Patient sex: M
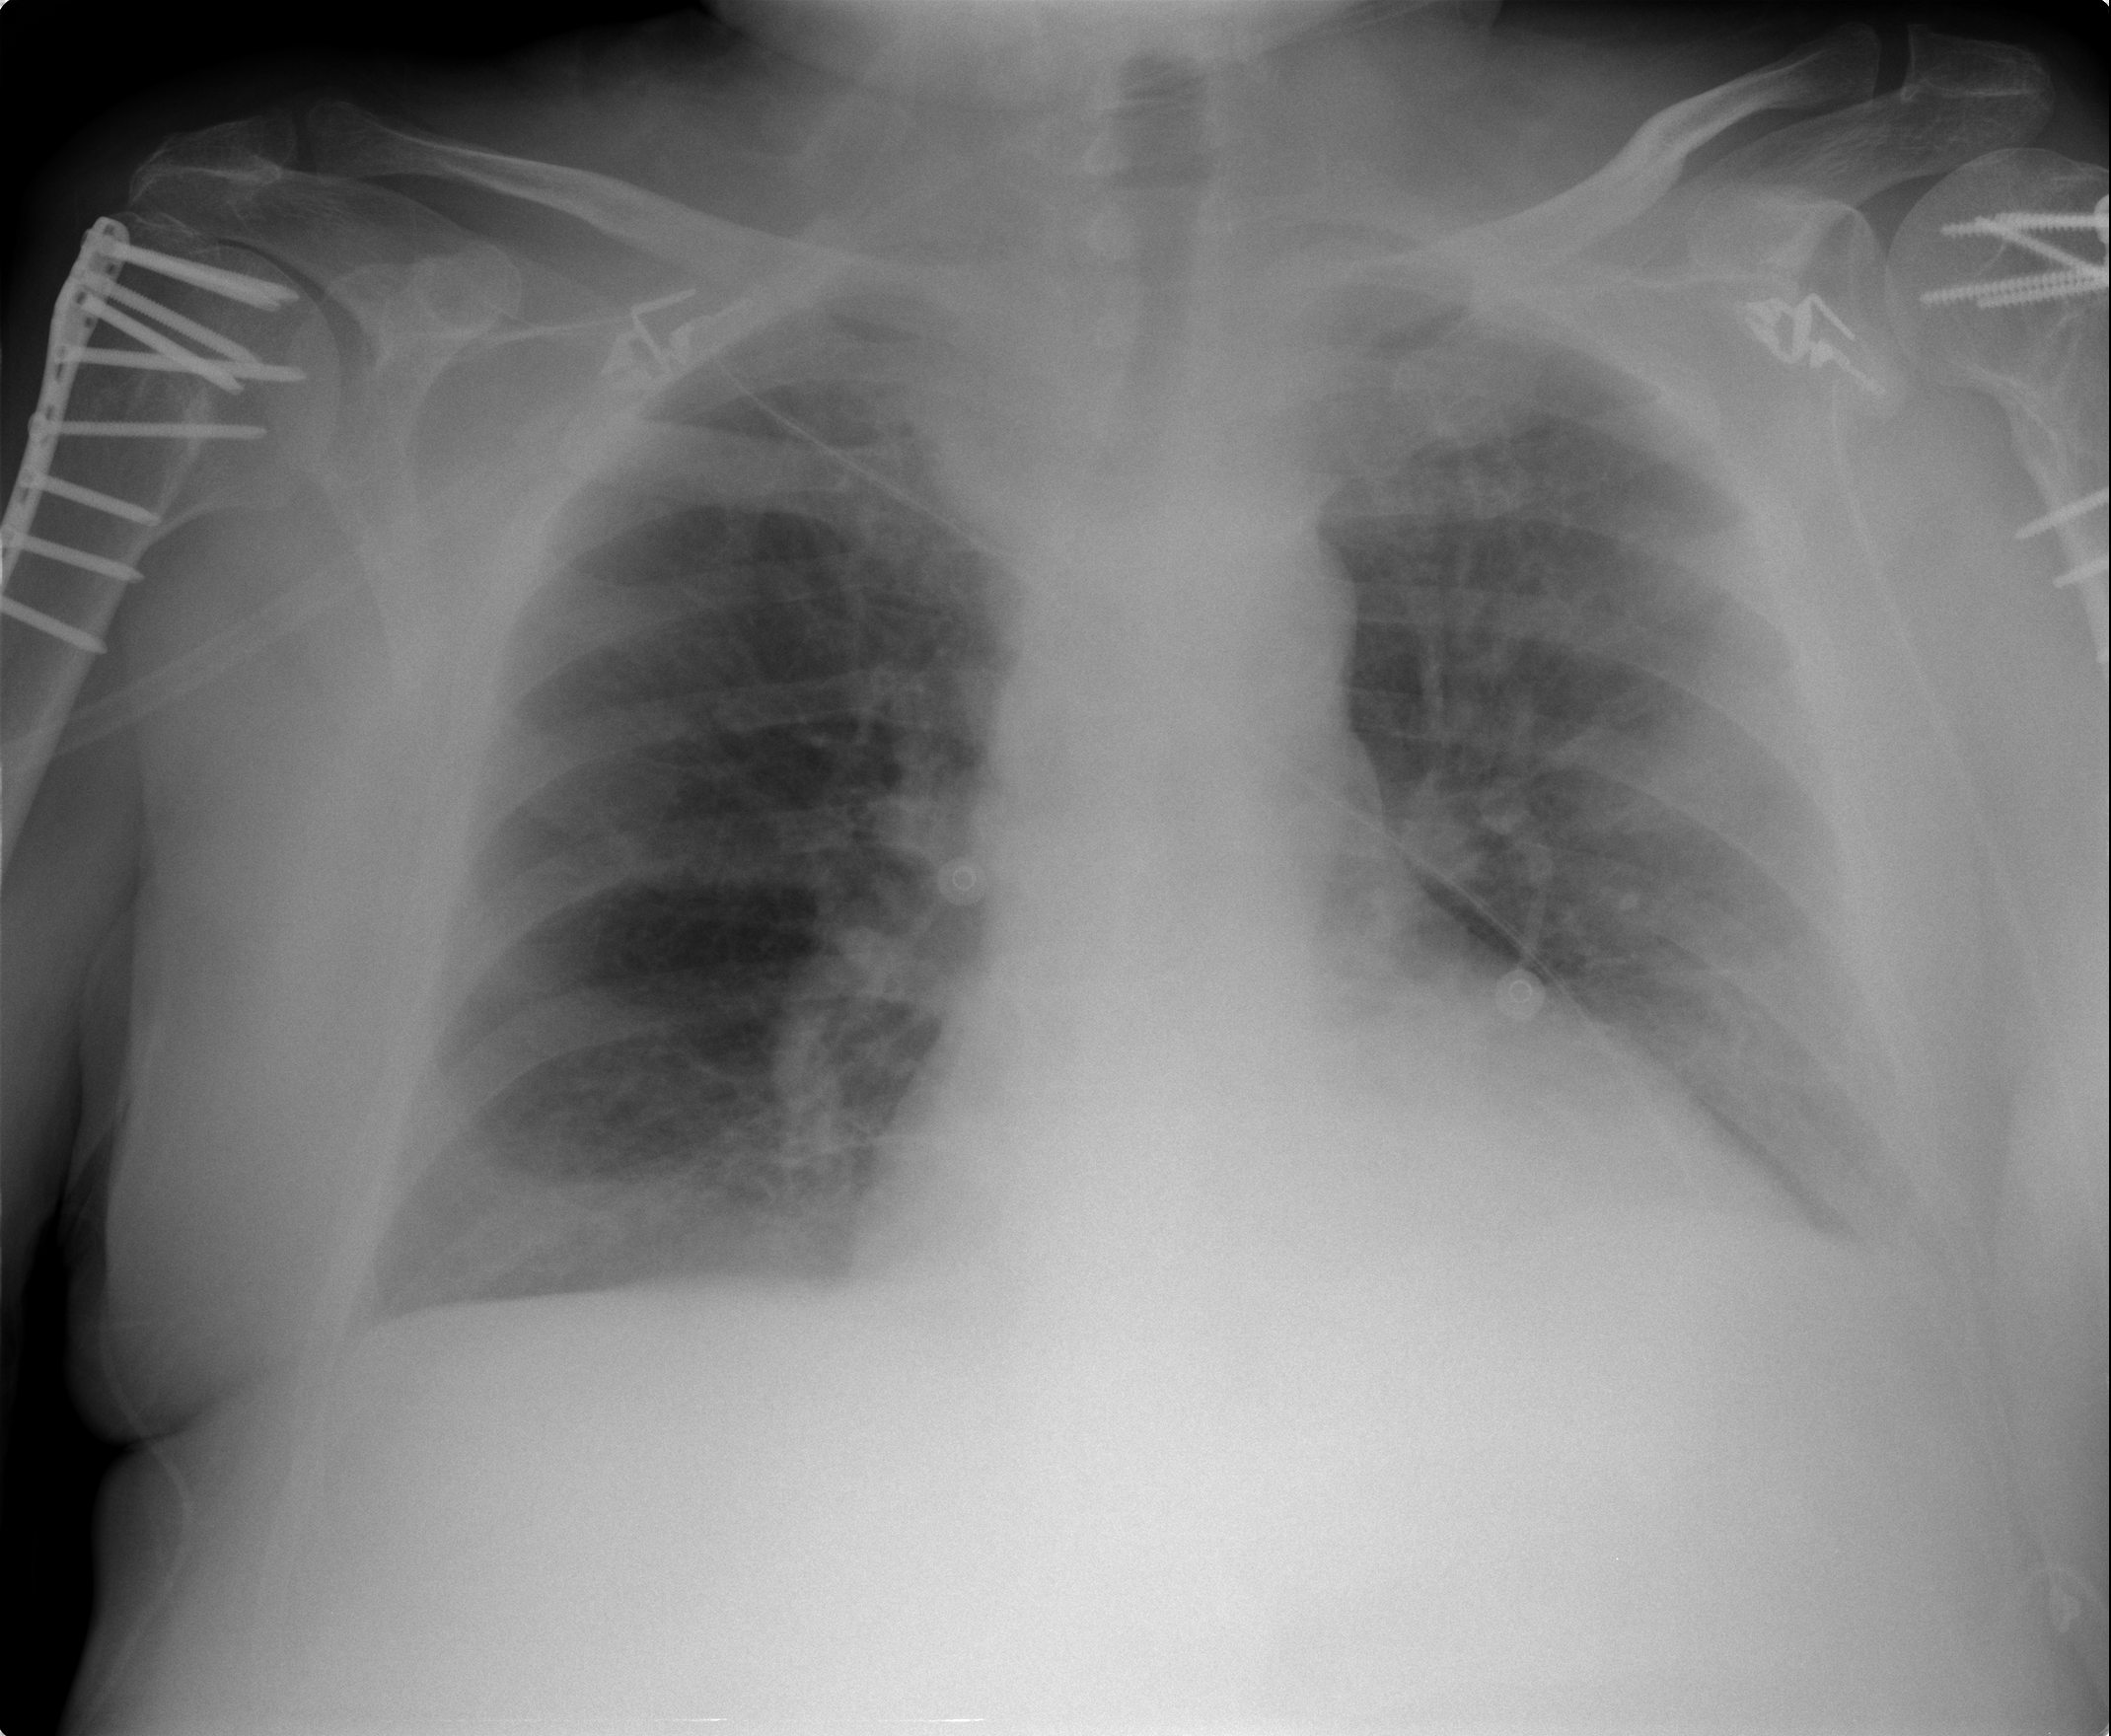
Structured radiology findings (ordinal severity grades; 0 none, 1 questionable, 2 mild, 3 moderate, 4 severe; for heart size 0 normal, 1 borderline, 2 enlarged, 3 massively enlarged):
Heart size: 0
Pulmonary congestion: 0
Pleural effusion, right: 0
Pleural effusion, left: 2
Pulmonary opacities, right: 0
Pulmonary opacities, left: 0
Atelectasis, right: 0
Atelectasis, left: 2